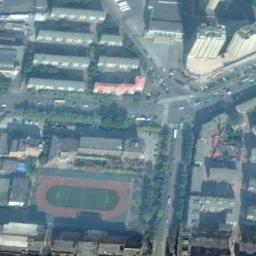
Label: ground_track_field